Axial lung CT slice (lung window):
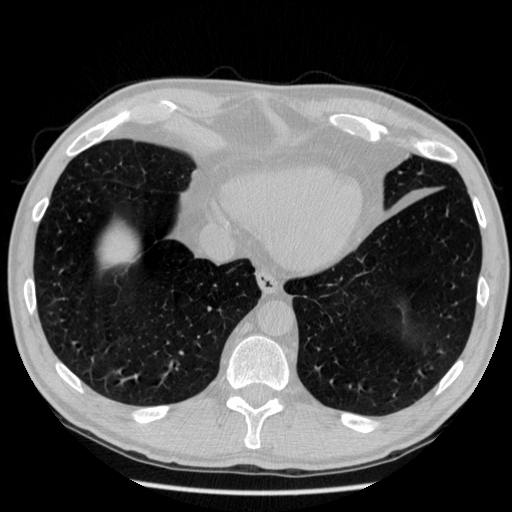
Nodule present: no